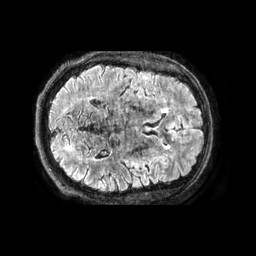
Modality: FLAIR
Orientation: axial
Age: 59
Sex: male
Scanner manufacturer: philips
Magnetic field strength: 3 T
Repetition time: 4.8 s
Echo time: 0.34 s